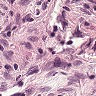
Metastatic tissue present: no